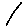
Label: line